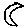
Label: moon